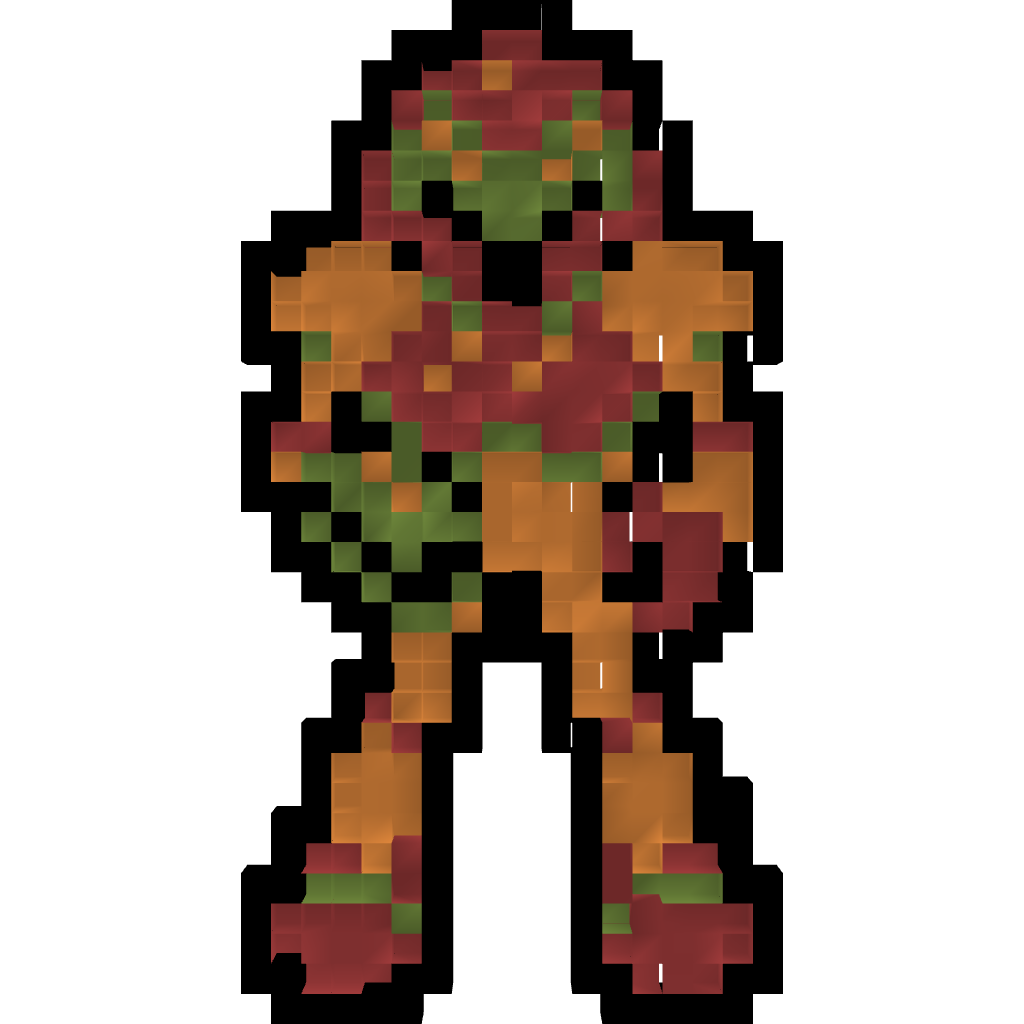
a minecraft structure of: Samus From Metroid bad low quality